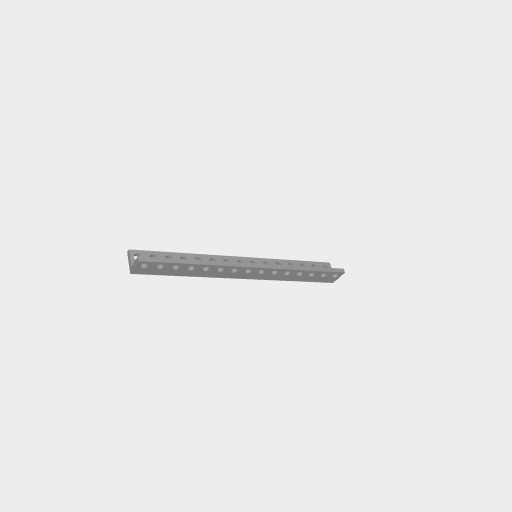
Part: LBeam15H